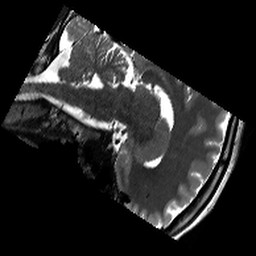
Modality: T2w
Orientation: sagittal